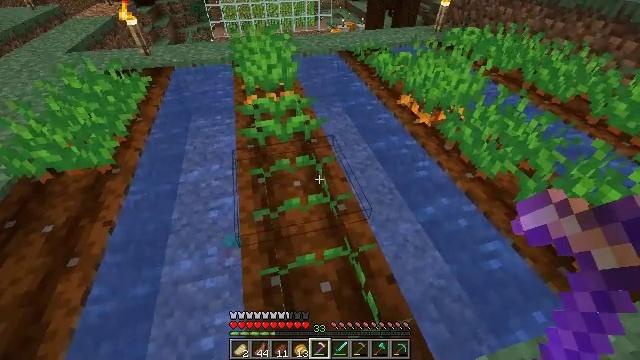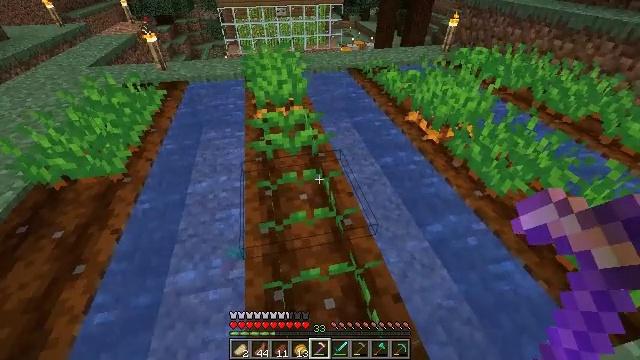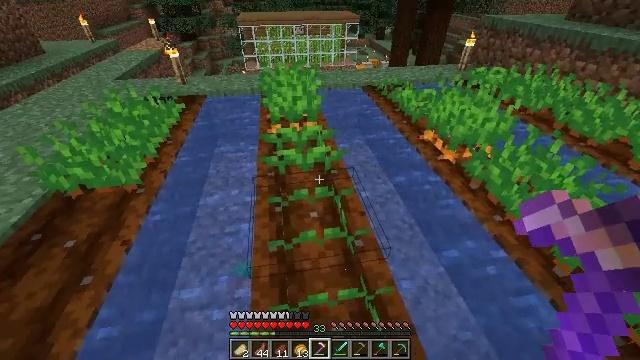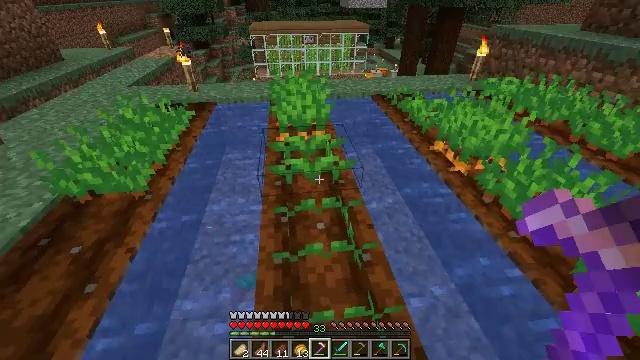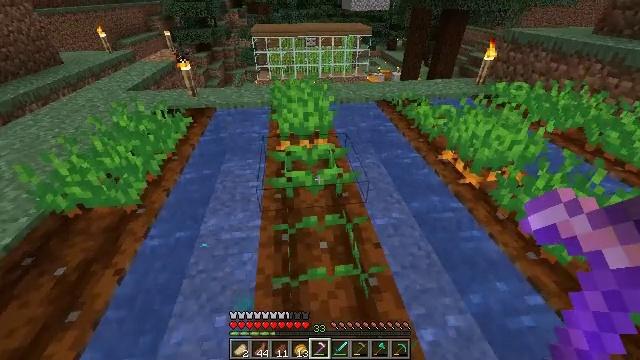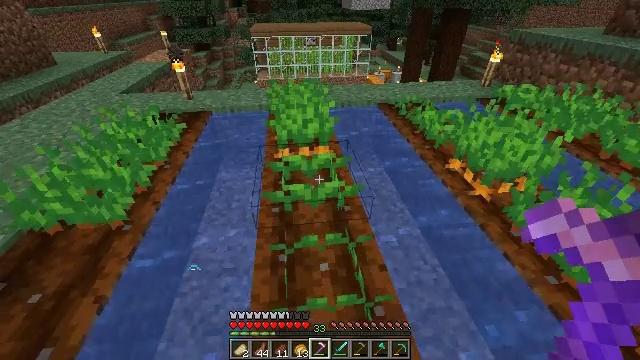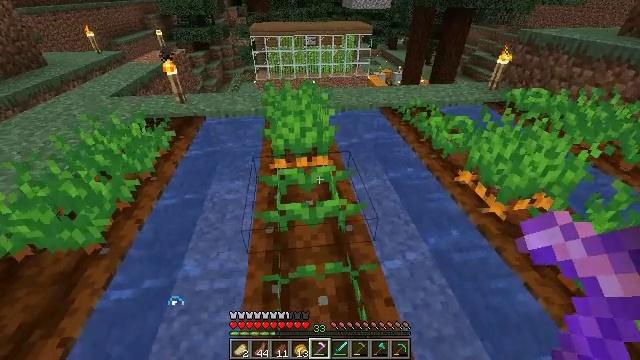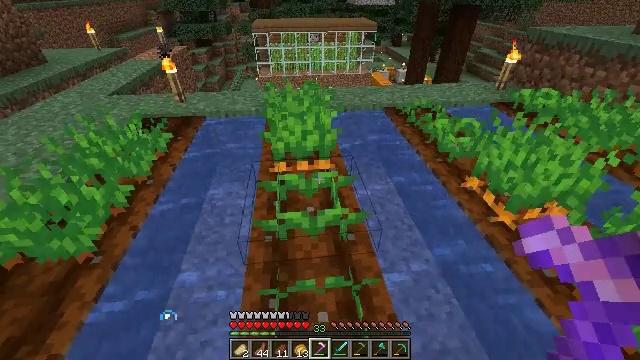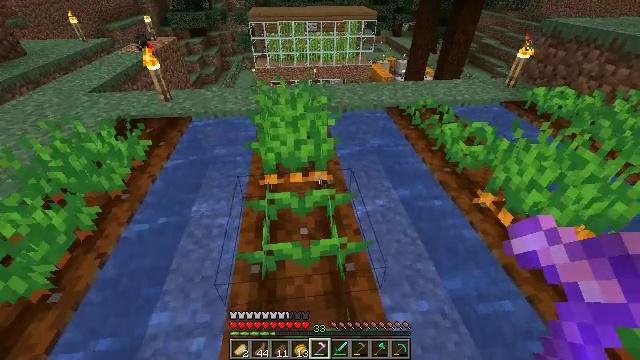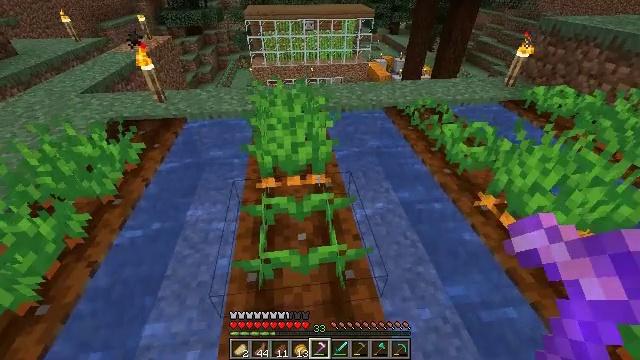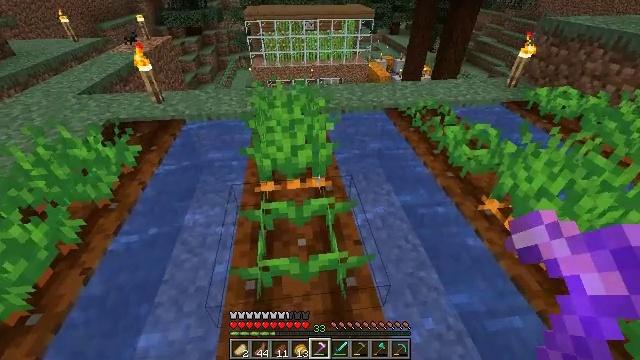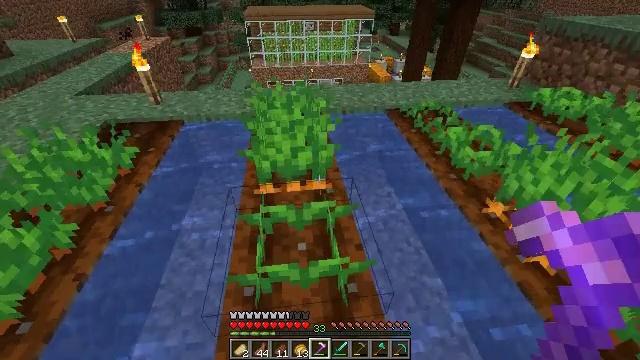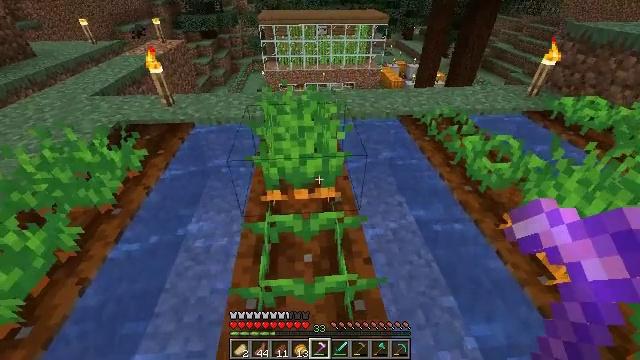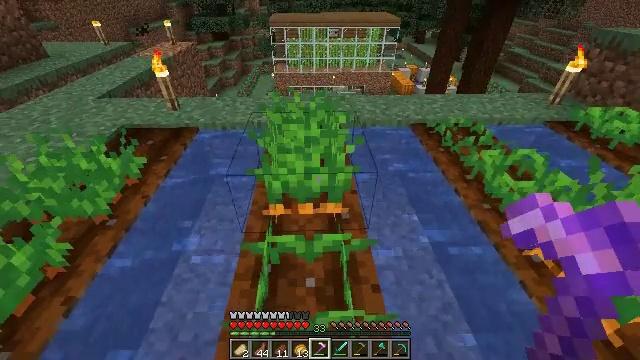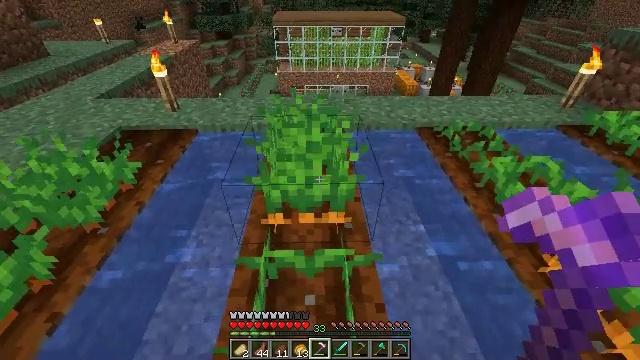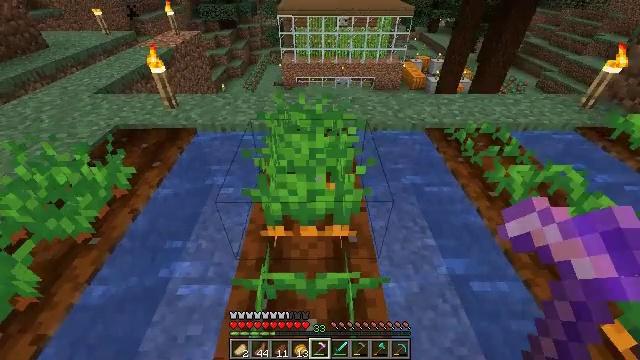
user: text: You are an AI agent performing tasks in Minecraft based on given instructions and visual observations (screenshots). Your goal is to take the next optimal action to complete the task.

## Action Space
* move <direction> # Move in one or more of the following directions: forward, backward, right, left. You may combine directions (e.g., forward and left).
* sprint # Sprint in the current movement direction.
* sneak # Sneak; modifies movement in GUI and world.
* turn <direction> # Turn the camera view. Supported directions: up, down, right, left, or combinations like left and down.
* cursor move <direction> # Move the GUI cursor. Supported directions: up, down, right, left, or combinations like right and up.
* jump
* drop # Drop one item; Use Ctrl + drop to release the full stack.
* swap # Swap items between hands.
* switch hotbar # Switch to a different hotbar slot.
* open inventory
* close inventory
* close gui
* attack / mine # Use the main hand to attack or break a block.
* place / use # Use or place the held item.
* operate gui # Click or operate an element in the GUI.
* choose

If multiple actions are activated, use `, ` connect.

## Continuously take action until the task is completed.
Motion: motion action
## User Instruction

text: Gather carrots from the field.
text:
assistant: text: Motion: turn left and up
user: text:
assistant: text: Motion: move forward, turn left and up
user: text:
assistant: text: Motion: move forward, turn left and up
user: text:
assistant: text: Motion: move forward
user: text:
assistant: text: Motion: move forward
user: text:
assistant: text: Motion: move forward
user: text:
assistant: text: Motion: move forward
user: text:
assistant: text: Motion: move forward, turn down
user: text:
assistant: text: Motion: no_op
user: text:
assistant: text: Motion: no_op
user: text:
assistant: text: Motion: no_op
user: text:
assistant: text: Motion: move forward, turn left
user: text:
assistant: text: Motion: move forward, turn left
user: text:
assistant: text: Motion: move forward
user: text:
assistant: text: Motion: move forward, turn left and down
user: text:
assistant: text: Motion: move forward, turn left and down
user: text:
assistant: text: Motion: turn down
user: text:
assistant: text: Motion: turn down
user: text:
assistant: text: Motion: turn left and down
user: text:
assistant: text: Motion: turn left and down
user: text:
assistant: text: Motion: no_op
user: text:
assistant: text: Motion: attack / mine
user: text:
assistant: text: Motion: attack / mine
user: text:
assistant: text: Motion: no_op
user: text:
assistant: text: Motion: turn right
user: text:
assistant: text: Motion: turn right and down
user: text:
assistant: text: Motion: move forward, turn right
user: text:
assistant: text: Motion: move forward, turn right
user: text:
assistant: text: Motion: move forward
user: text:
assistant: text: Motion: move forward